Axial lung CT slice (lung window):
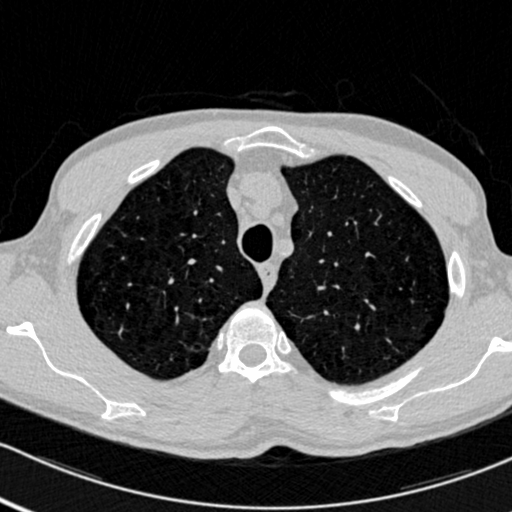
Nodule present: no